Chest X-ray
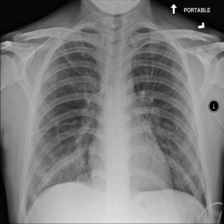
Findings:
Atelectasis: negative
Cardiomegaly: negative
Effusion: positive
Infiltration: positive
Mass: negative
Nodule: negative
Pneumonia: negative
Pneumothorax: negative
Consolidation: negative
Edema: positive
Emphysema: negative
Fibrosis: negative
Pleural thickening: negative
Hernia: negative